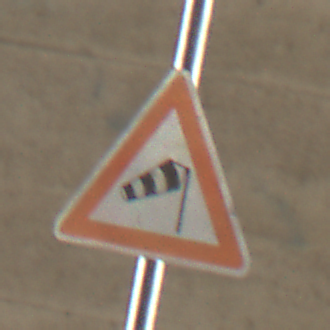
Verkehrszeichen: SeitenwindVonRechts
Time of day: Midday
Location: Roofed (Tunnel)
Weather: NotSpecified
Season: NotSpecified
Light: Natural